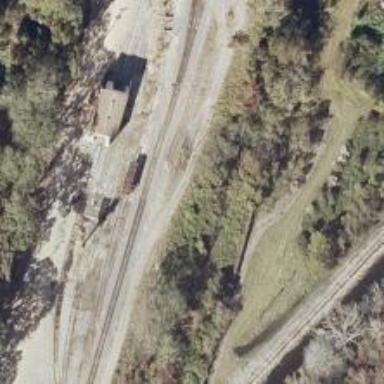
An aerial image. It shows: Railway spur service.